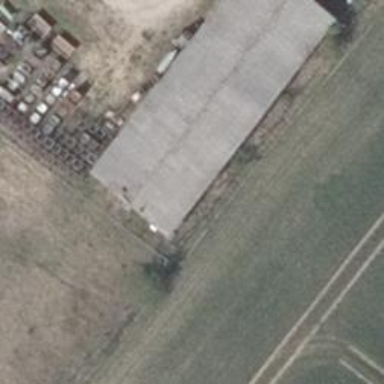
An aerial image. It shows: Industrial building.